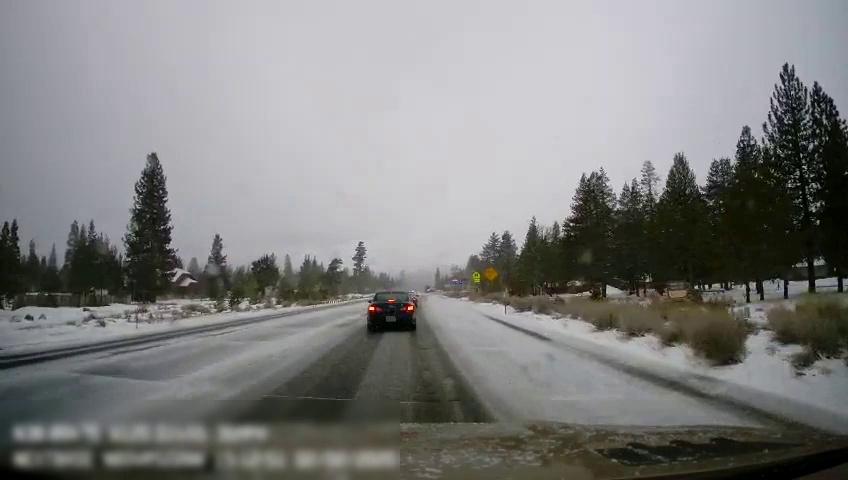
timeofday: Day
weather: Snowy
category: Drivable Space
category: Vehicles | Car
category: Vehicles | Car
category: Traffic | Signs